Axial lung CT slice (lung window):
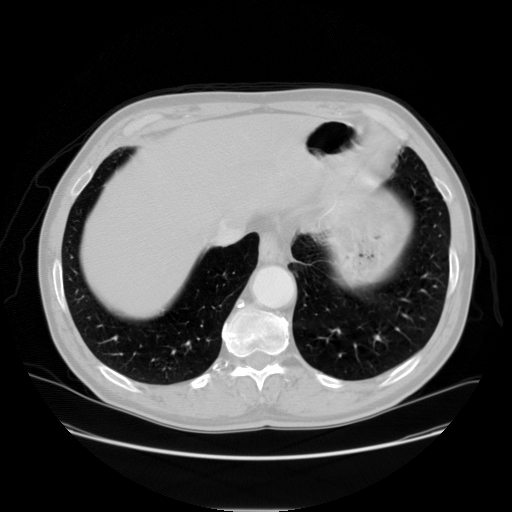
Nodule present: no